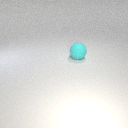
large cyan rubber sphere